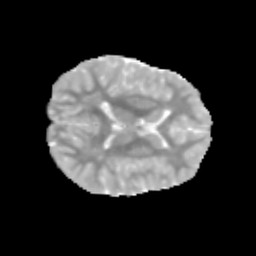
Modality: MD
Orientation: axial
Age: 9
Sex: male
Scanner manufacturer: siemens
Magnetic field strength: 3 T
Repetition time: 3.8 s
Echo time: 0.07 s